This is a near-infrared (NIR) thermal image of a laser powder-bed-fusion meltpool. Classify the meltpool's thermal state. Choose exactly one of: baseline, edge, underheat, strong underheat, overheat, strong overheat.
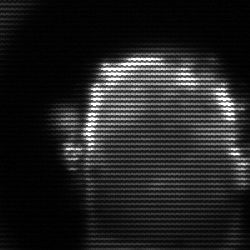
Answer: baseline